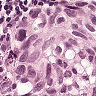
Metastatic tissue present: yes